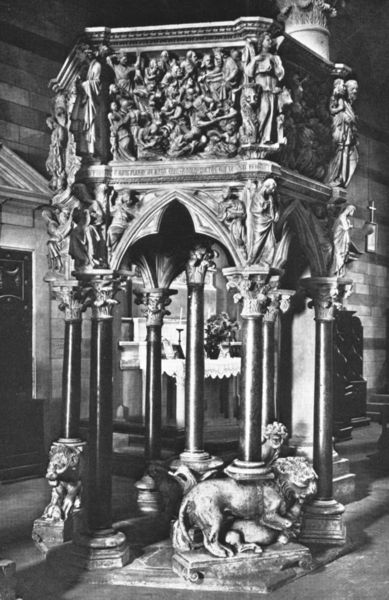
Titel: Kanzel
Künstler: Giovanni Pisano
Standort: Pistoia, S. Andrea (EU - I - Toskana)
Schlagwörter: flügel, säule, säulen, bibel, gotik, engel, relief, bogen, italien, giebel, kapitelle, löwen, romanik, löwe, schrein, lesung, evangelisten, vielpass, epistel, zimborium, vielpassbögen